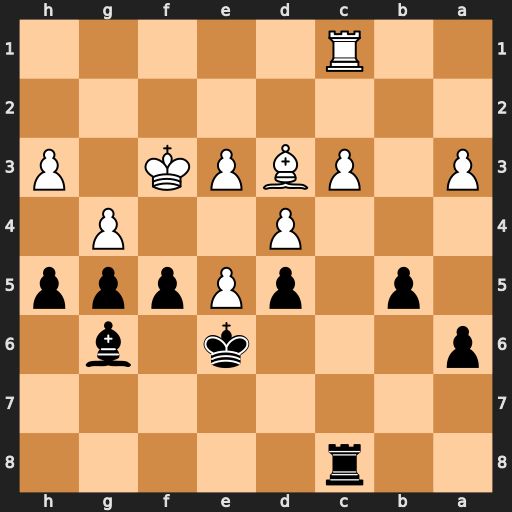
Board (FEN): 2r5/8/p3k1b1/1p1pPppp/3P2P1/P1PBPK1P/8/2R5
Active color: b
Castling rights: -
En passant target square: -
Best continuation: fxg4+ hxg4 Bxd3